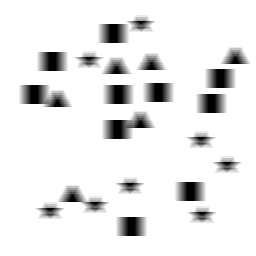
Squares: 10
Triangles: 6
Stars: 8
Total shapes: 24